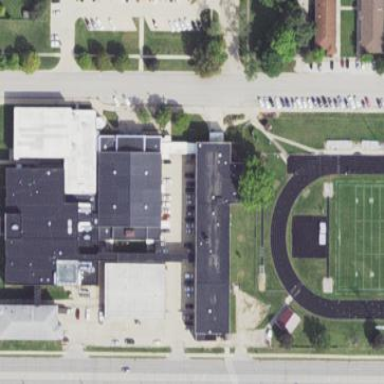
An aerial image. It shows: School building.